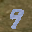
Label: 9